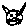
Label: cat